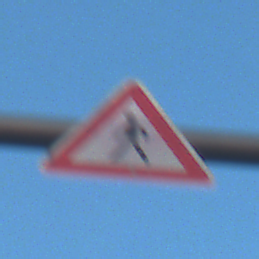
Verkehrszeichen: FussgaengerRechts
Umgebung: Outdoor, Nature
Tageszeit: SunriseSunset
Wetter: PartlyCloudy
Licht: Natural
Jahreszeit: NotSpecified
Kontrast: MediumContrast